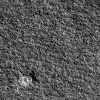
Atmospheric dust classification: not_dusty